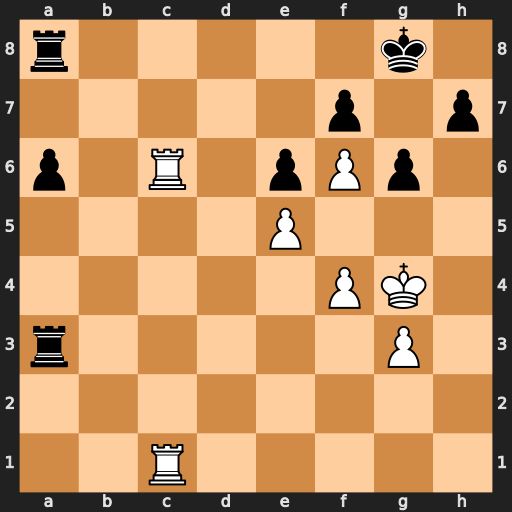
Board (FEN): r5k1/5p1p/p1R1pPp1/4P3/5PK1/r5P1/8/2R5
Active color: w
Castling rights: -
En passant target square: -
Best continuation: Rc8+ Rxc8 Rxc8#